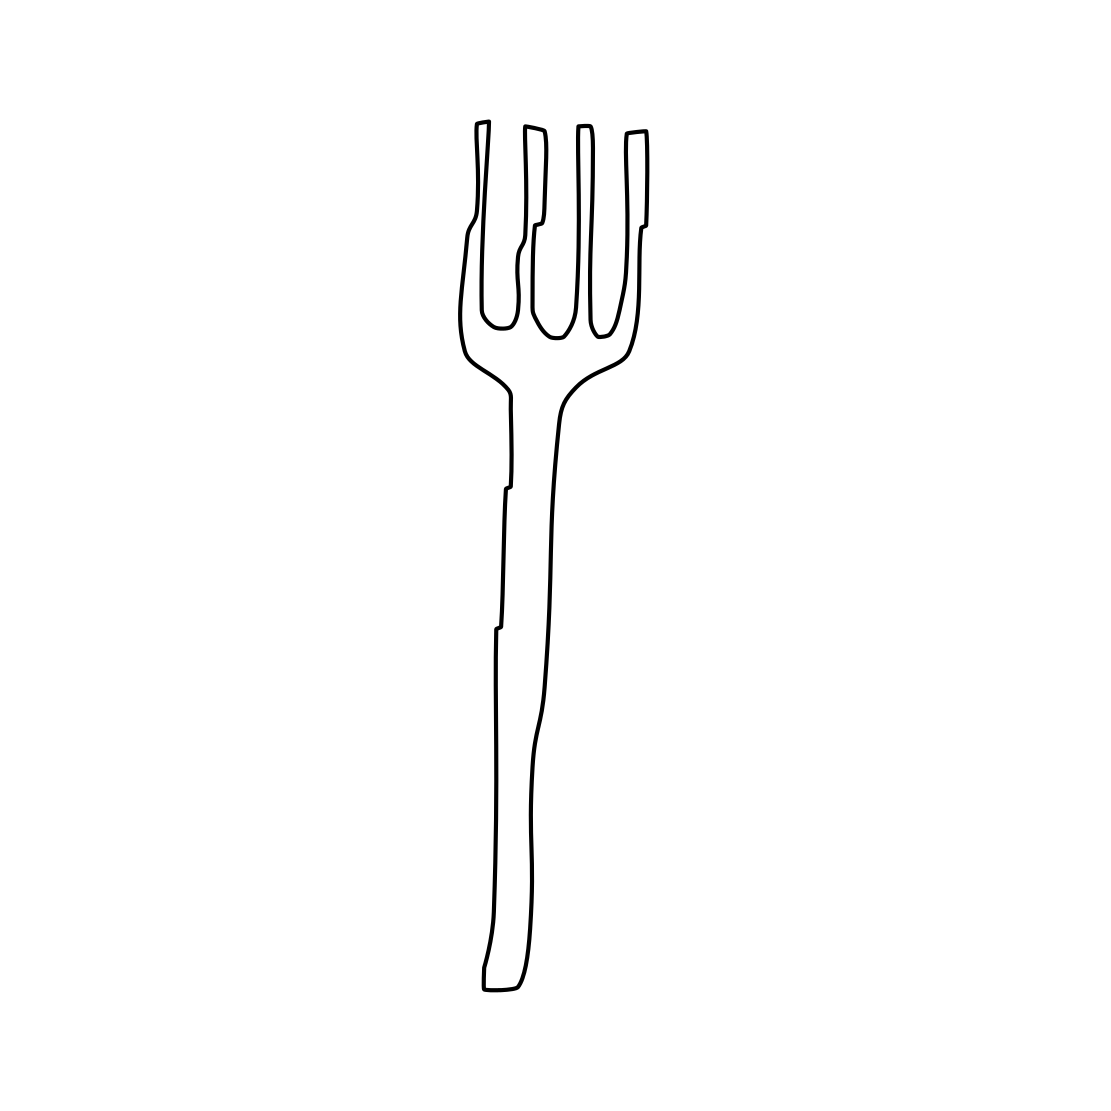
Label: fork